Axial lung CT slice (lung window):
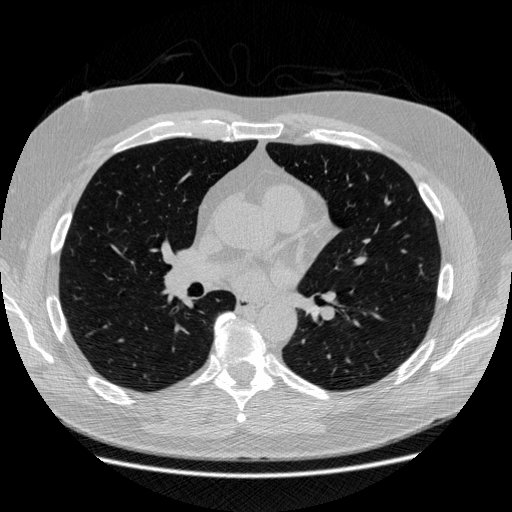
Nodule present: no